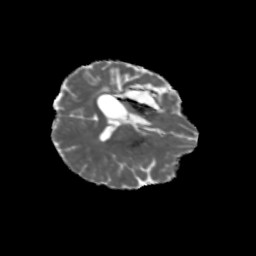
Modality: MD
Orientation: axial
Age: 44
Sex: female
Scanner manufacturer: siemens
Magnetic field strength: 3 T
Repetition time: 5.47 s
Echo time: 0.0854 s